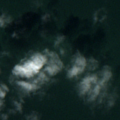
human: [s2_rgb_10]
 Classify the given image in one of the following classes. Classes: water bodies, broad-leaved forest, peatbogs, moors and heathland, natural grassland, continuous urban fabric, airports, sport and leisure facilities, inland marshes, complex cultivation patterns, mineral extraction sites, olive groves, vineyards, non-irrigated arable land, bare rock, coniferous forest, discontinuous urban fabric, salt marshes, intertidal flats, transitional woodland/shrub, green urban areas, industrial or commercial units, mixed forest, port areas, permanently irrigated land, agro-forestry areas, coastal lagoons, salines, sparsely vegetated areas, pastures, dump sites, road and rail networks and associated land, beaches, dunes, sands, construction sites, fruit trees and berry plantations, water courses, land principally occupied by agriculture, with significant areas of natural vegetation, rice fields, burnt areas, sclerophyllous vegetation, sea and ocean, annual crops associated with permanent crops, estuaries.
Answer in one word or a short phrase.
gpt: sea and ocean